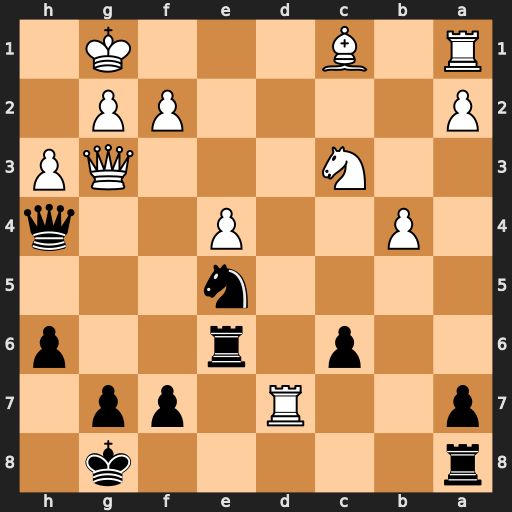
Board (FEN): r5k1/p2R1pp1/2p1r2p/4n3/1P2P2q/2N3QP/P4PP1/R1B3K1
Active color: b
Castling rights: -
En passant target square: -
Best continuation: Qxg3 fxg3 Nxd7